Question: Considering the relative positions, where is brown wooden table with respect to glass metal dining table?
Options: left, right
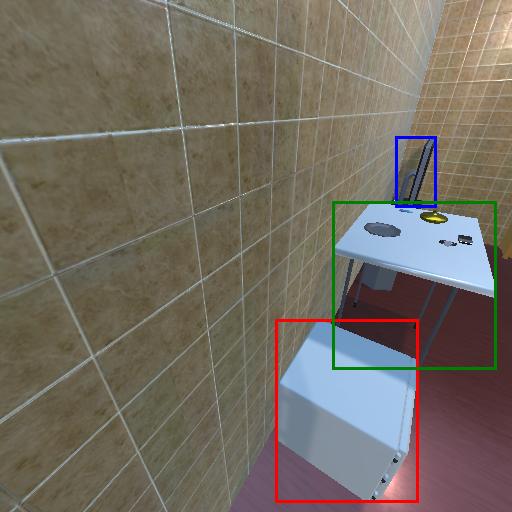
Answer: left